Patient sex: M
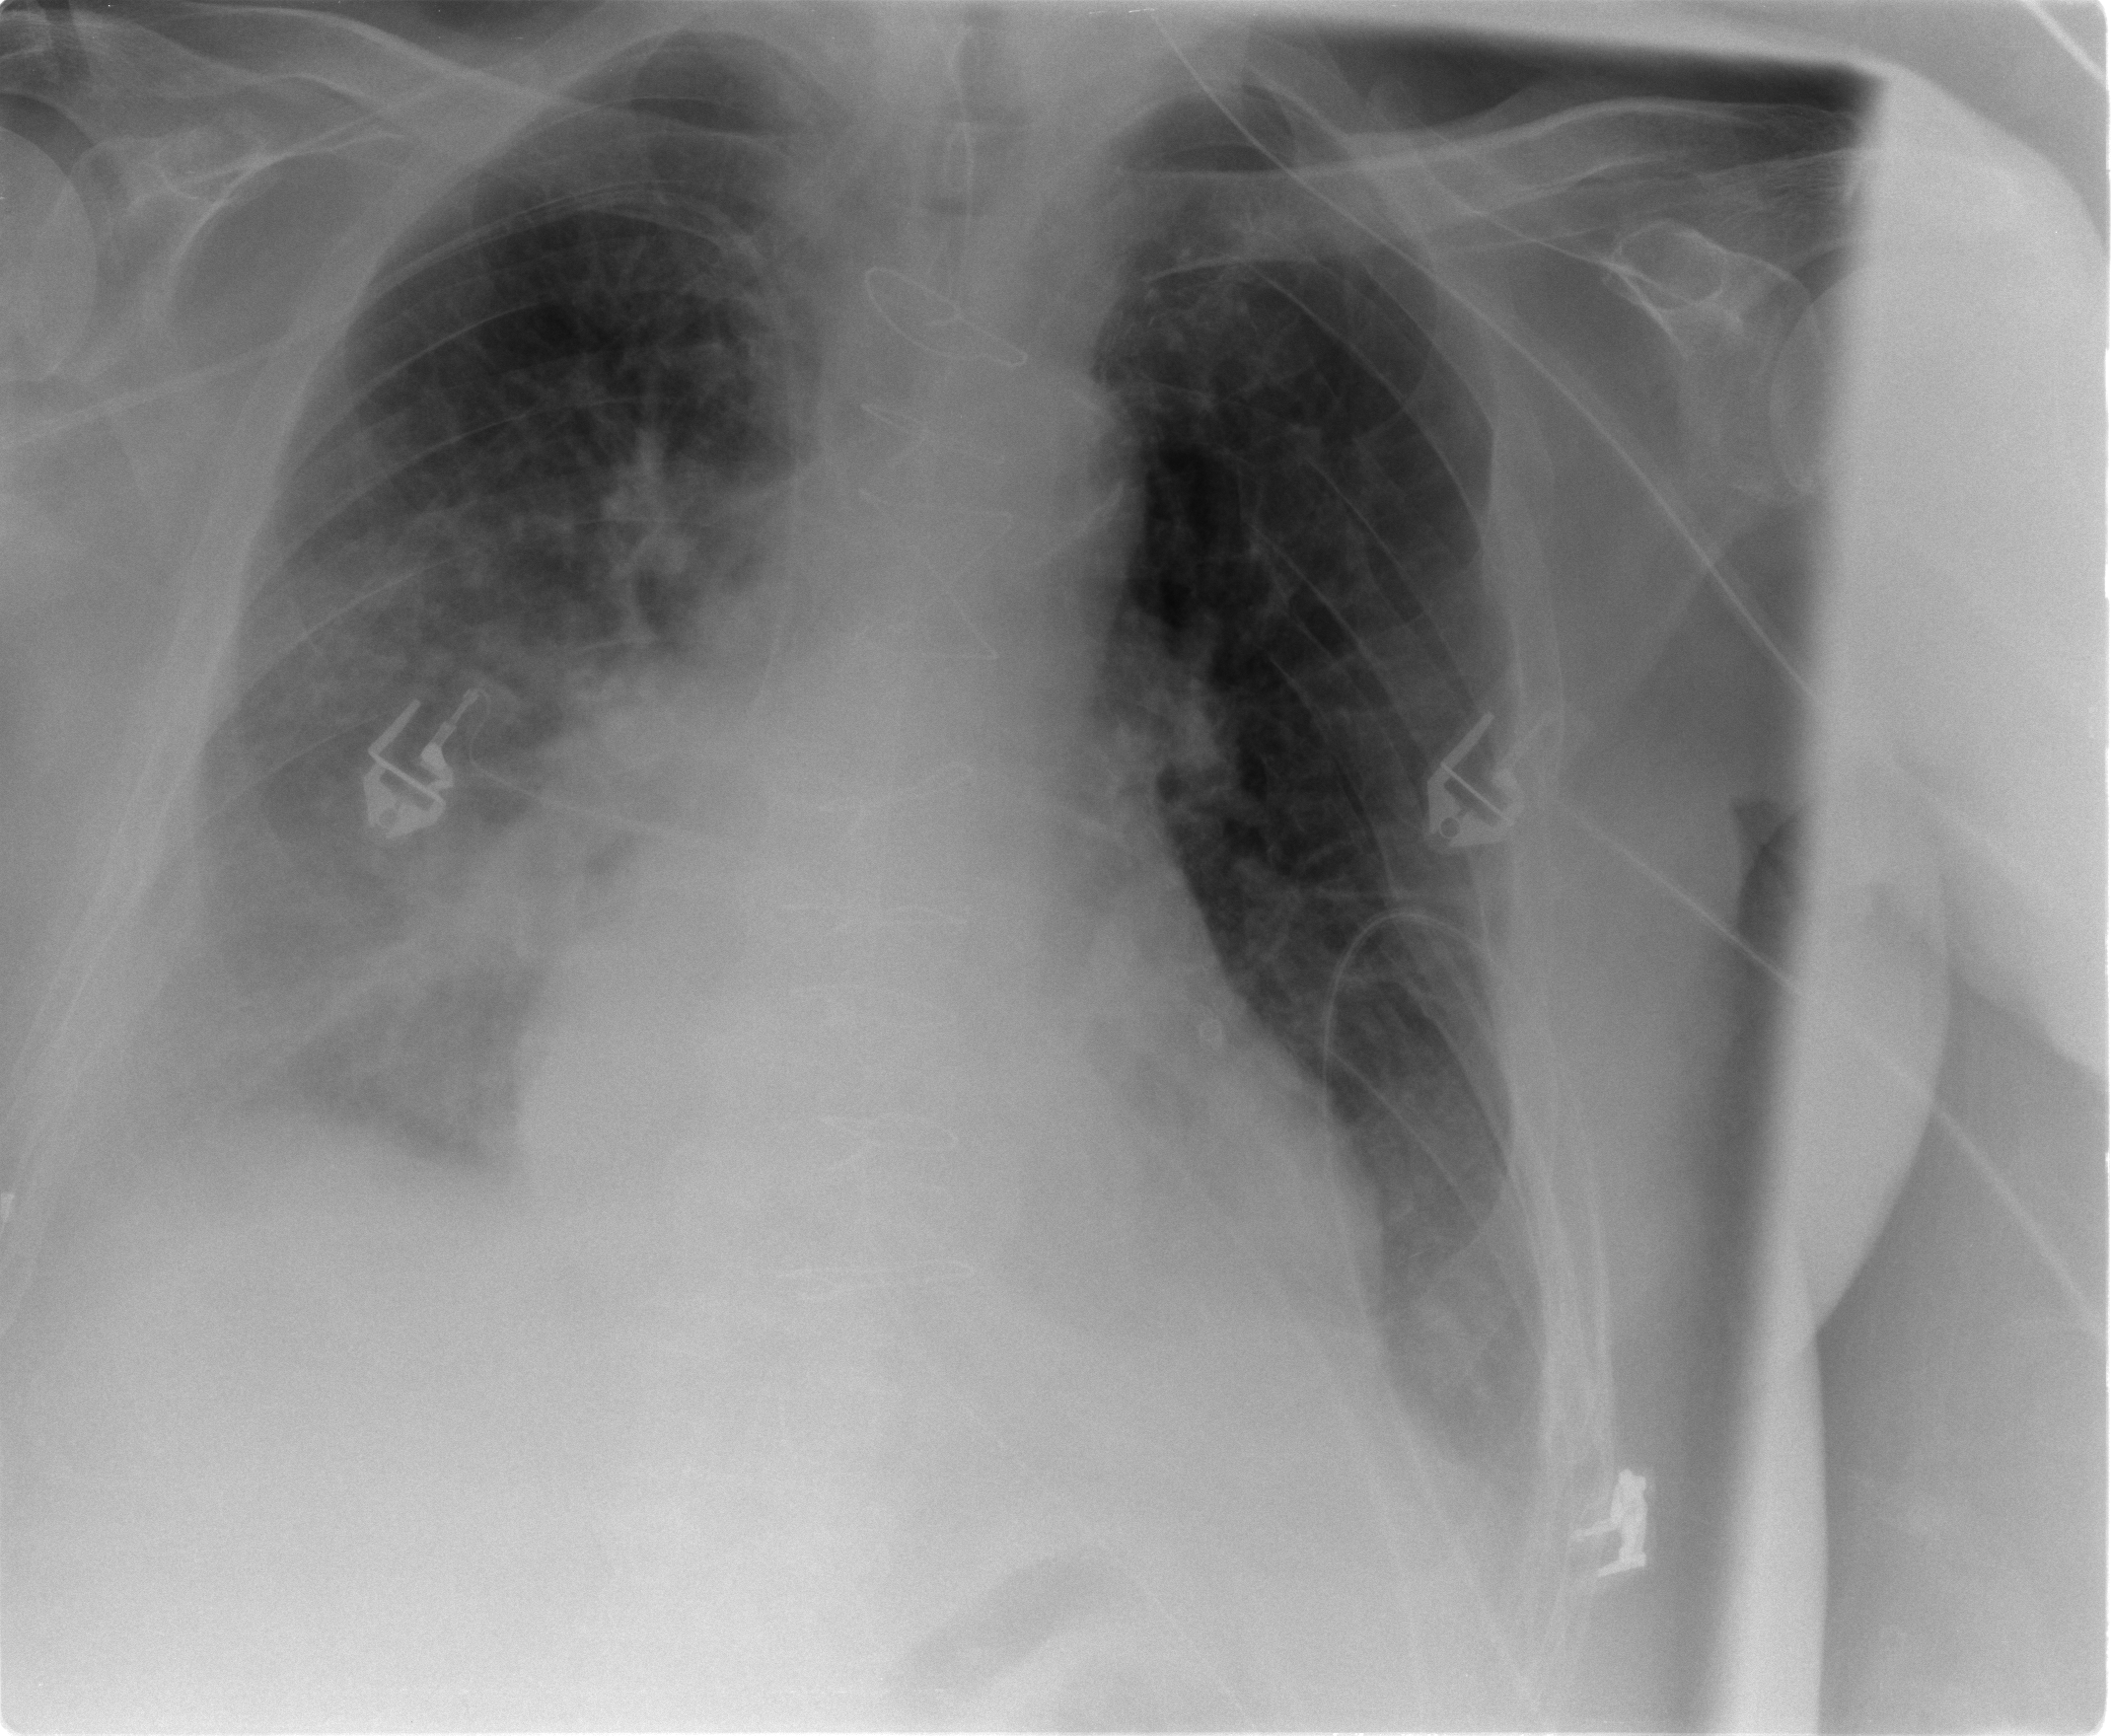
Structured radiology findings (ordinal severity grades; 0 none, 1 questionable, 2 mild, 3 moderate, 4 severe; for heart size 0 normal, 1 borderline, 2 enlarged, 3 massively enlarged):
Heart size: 0
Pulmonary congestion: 1
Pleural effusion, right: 2
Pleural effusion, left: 1
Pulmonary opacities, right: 2
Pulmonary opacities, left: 0
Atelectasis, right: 2
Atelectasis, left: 2